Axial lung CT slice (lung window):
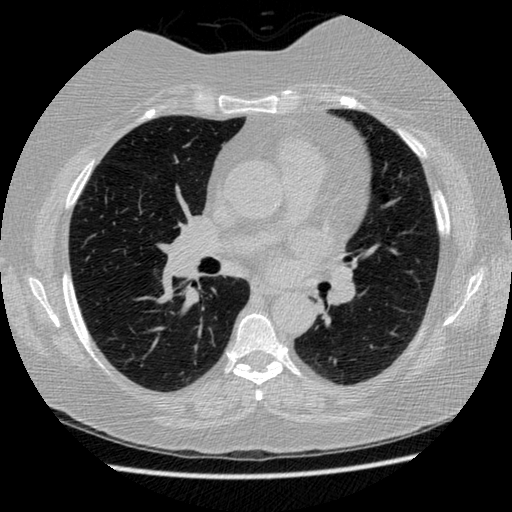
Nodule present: no